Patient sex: M
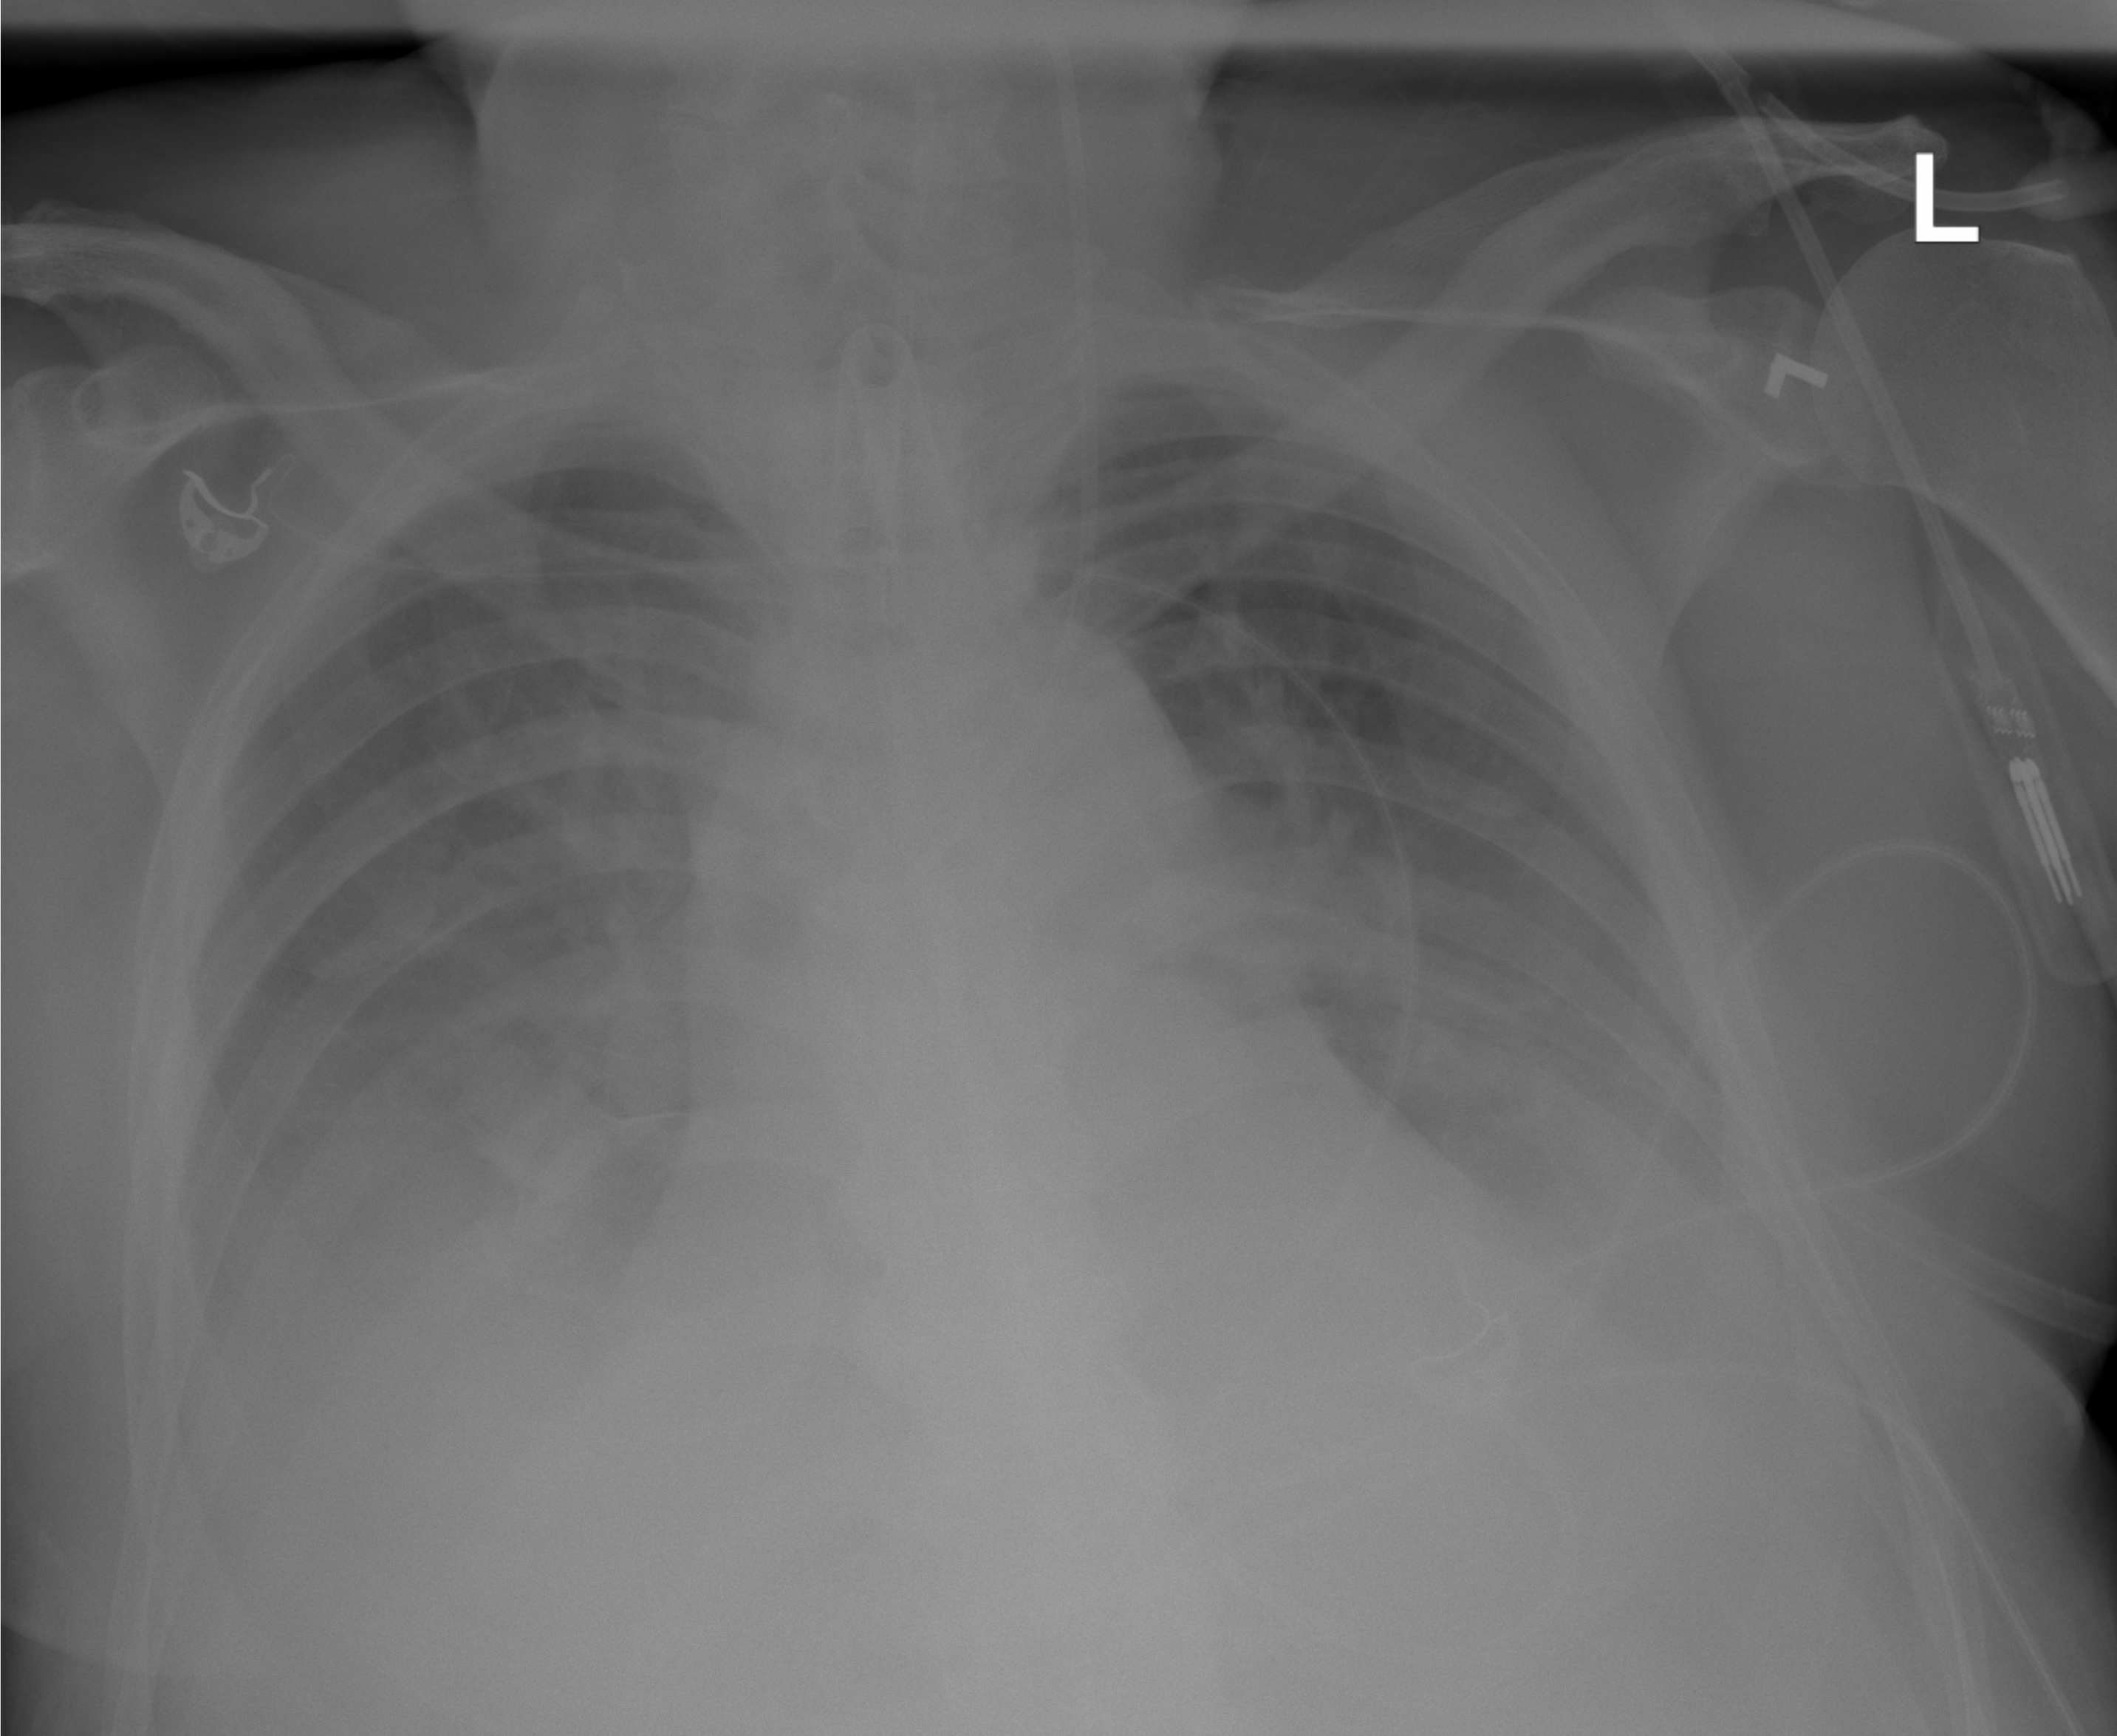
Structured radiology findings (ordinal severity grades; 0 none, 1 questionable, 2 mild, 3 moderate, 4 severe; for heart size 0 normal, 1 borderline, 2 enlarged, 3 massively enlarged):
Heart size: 1
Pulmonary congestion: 0
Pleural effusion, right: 3
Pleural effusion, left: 3
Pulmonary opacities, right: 0
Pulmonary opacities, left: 0
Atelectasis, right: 2
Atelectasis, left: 2